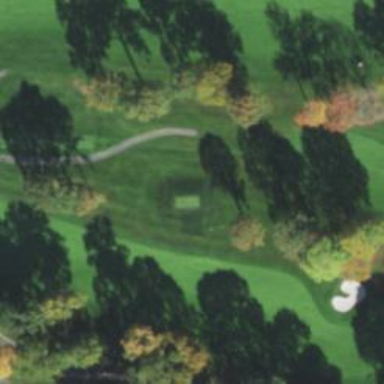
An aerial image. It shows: Golf fairway surrounded by grass.